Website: walmart
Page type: account-selection
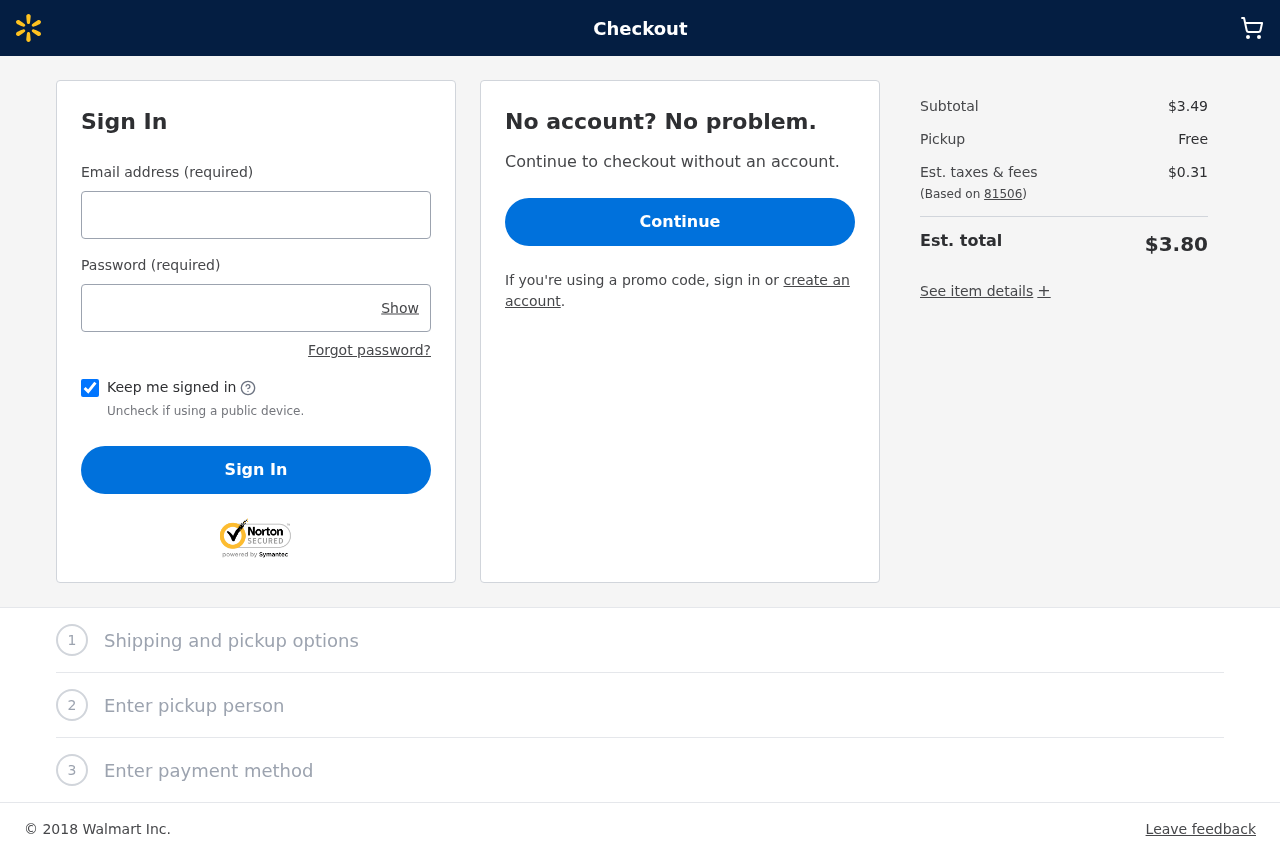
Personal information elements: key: PII_LOGIN_USERNAME
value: david_terry
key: PII_POSTCODE
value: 81506
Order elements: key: ORDER_SUBTOTAL
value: $3.49
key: ORDER_TAX
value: $0.31
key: ORDER_TOTAL
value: $3.80